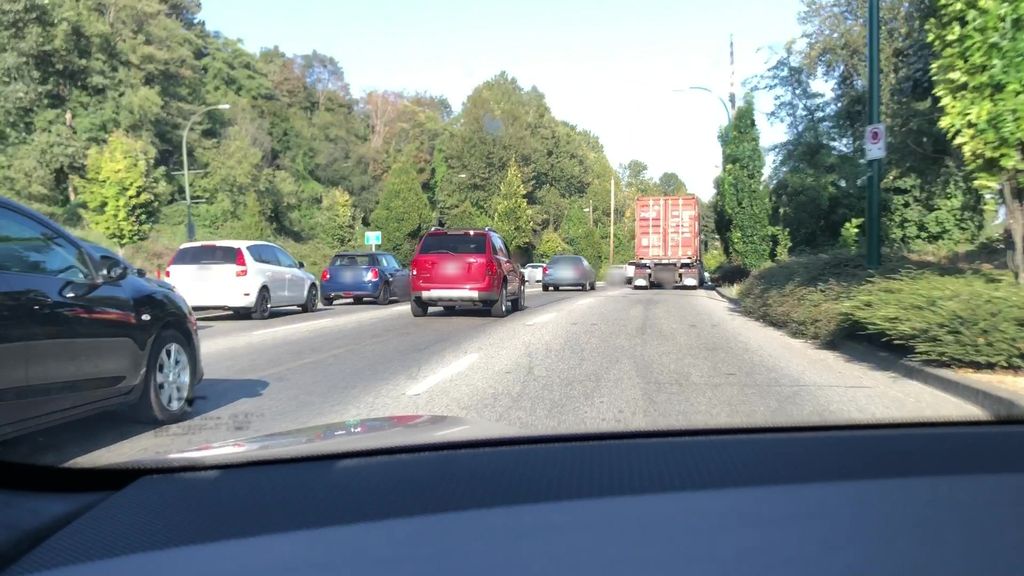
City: vancouver